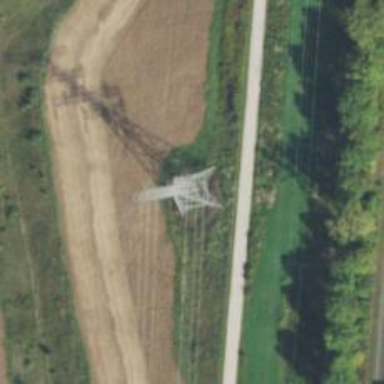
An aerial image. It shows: Lattice structure tower used for power distribution.